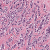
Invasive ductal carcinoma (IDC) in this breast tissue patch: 1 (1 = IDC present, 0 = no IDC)